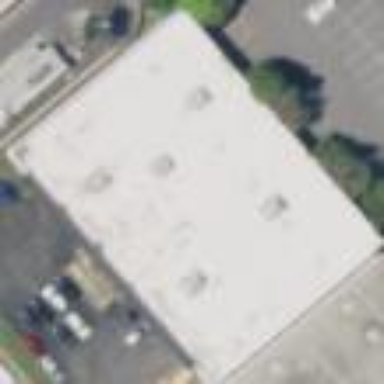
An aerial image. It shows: Building with flat roof.